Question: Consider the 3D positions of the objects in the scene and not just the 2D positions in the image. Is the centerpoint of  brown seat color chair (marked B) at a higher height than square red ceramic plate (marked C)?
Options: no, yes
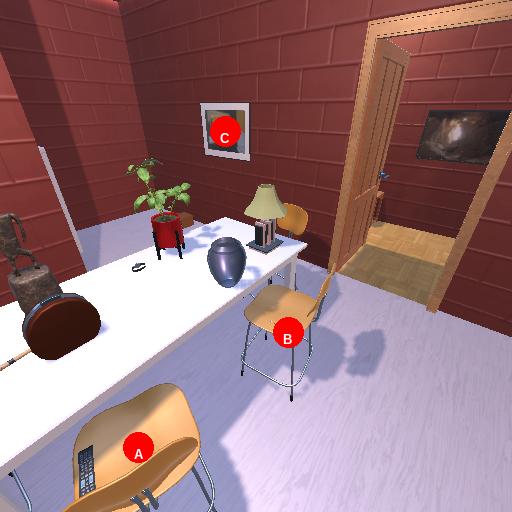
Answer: no